Question: Does anybody know if there's a double chevron symbol in unicode/HTML-space similar to the double guillemet represented by '"' (")?
In other words, I'm trying to avoid using an image if I can get by with text, but I need something like this:

It's the double chevron I can't seem to figure out. Looks like graphics for me it is.
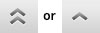
Answer: I can't give you the character entity that you want, but it's possible to effect an...alternative, and still not use images (though it does require that the text itself be wrapped in an element, in this case 'span'):
'''
<span class="shadowed">^</span>
<span class="rotated">&raquo;</span>
'''
CSS:
'''
span { /* this is all, pretty much, just for the aesthetics, and to be adapted */
margin: 0 auto 1em auto;
font-family: Helvetica, Calibri, Arial, sans-serif;
font-size: 2em;
font-weight: bold;
color: #000;
background-color: #ffa;
display: block;
width: 2em;
height: 2em;
line-height: 2em;
border-radius: 0.5em;
text-align: center;
}
span.shadowed {
text-shadow: 0 0.5em 0 #000;
}
span.rotated {
-webkit-transform: rotate(-90deg);
-moz-transform: rotate(-90deg);
-o-transform: rotate(-90deg);
-ms-transform: rotate(-90deg);
transform: rotate(-90deg);
}
'''
<URL>.
The above 'span.rotated' section, for IE < 10 compatibility (using filters, whereas IE 10 (or possibly 9) would/should use the '-ms-transform' or, simply, 'transform' CSS3), using a 'filter' approach:
'''
span.rotated {
-webkit-transform: rotate(-90deg);
-moz-transform: rotate(-90deg);
-o-transform: rotate(-90deg);
-ms-transform: rotate(-90deg);
transform: rotate(-90deg);
/* IE < 10 follows */
filter: progid:DXImageTransform.Microsoft.BasicImage(rotation=3);
}
'''
<URL>.